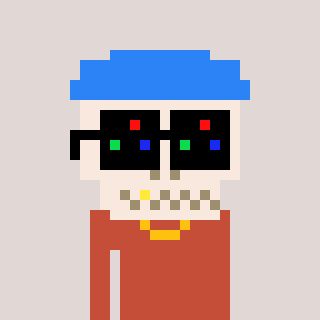
a pixel art character with square black sunglasses, a skeleton-hat-shaped head and a rust-colored body on a warm background